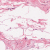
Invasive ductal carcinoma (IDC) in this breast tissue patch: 0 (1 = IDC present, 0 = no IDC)